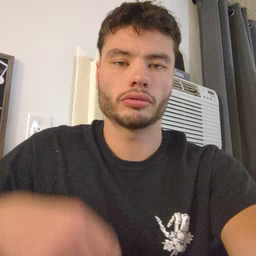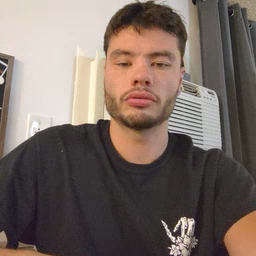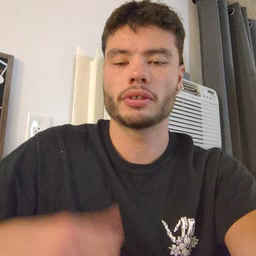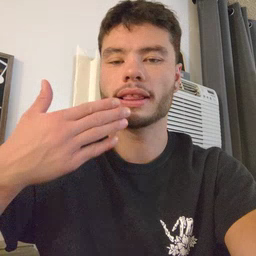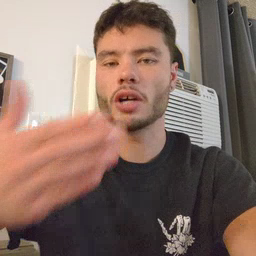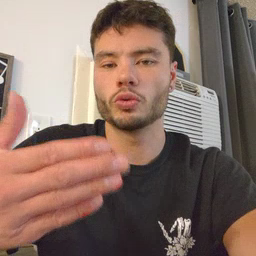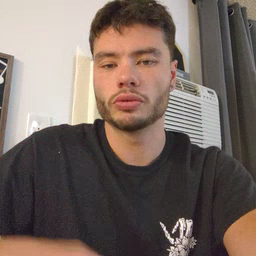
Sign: thankyou